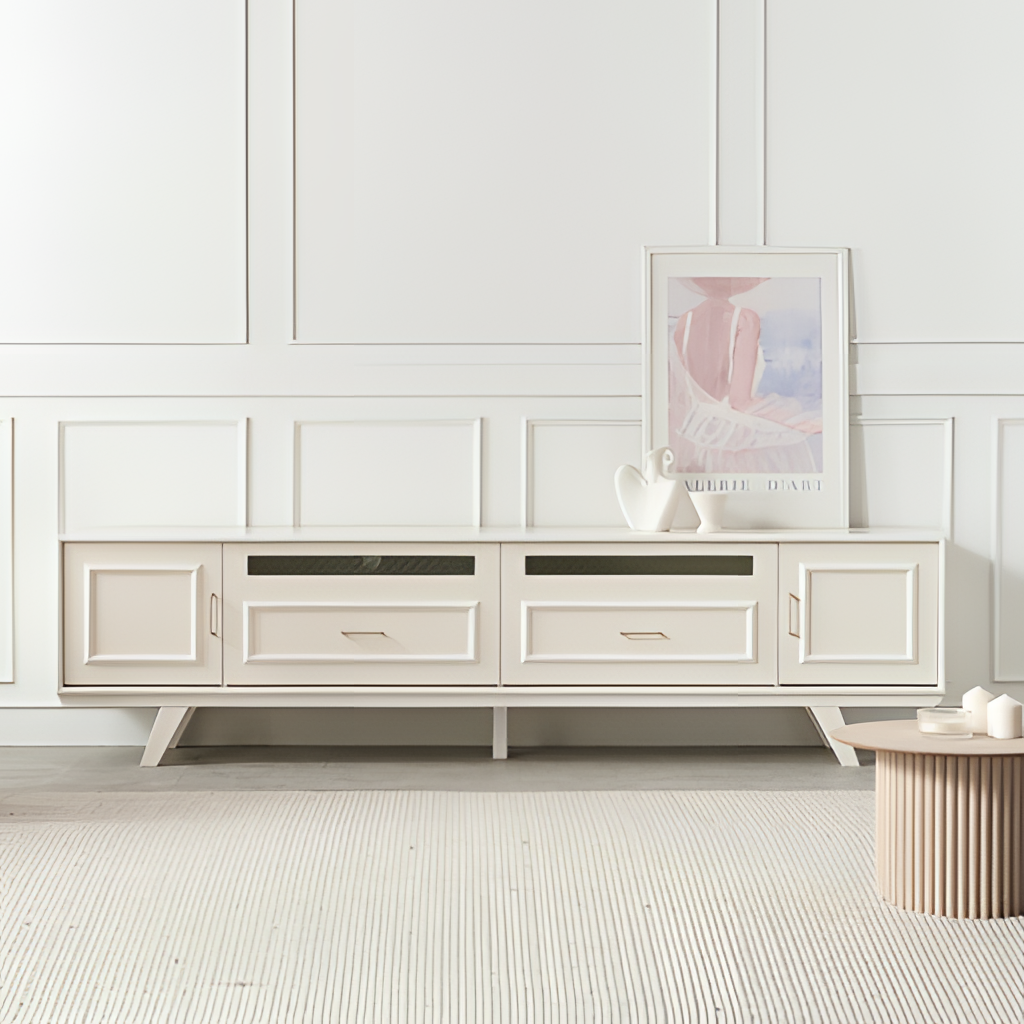
beige wood TV stand, living room, modern, wood wallpaper, with panel pattern, beige wood flooring, with plank pattern